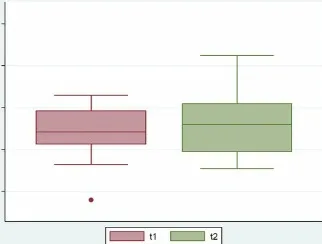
For advanced knowledge (at t1, and t2) among all CHWs.
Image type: pathology (masson_trichrome)